Question: I generate panels dynamically and put them in other states in that way so in one state you have a list of panels on the left and one big panel on the right for example in one state and when you click on the list on the left (with small panels) that panels takes the places of the big panel and the big one goes back in the place. So I have 50 panels on the left and i want to scroll them down but I don't want to big panel to go down with them I want it fixed.
this is where I got and I don't know how to do that
here is my code:
'''
enter code here
'''
protected function canvas1_creationCompleteHandler(event:FlexEvent):void
{
'''
blurEffect= new BlurEffect(myBlur,myUnBlur);
listEventsResult.token=eventService.listEvent();
blurEffect.initFilter(event);
panels=generatePanels(panelNumber);
var vBox:VGroup= new VGroup();
states=statesList.toArray();
trace("stavi sequence i sostojba e"+ states[0].toString());
for(var i:int=0; i<panelNumber ;i++) // get panel from list panels and set states
{
addChild(panels.getItemAt(i) as Panel);
(states[i] as State).overrides=[ new SetProperty(panels.getItemAt(i),"x",110), new SetProperty(panels.getItemAt(i),"y",0),
new SetProperty(panels.getItemAt(i),"width",widthBigPanel), new SetProperty(panels.getItemAt(i),"height",heightBigPanel)
//,new AddChild(g2,(panels.getItemAt(k) as Panel))
//,new SetProperty(panels.getItemAt(i),"scaleZ",110)
];
trace("vlegov override za new state");
var yy:int=0;
for(var k:int=0;k<panelNumber;k++)
{
trace("menuvam state: yy = " + yy);
if(k!=i){
vBox.addChild(panels.getItemAt(k) as Panel);
(states[i] as State).overrides = (states[i] as State).overrides.concat([ new SetProperty(panels.getItemAt(k),"x",x), new SetProperty(panels.getItemAt(k),"y",yy),
new SetProperty(panels.getItemAt(k),"width",widthPanel), new SetProperty(panels.getItemAt(k),"height",heightPanel)
//,new AddChild(g1,(panels.getItemAt(k) as Panel))
]);
yy+=110;
}
}
for(z=0; z<(states[i] as State).overrides.length; ++z){
var tempSetProperty:SetProperty= (states[i] as State).overrides[z] as SetProperty;
trace("
name: " + tempSetProperty.name);
trace("target: " + tempSetProperty.target);
trace("value: " + tempSetProperty._value);
}
setCurrentState("state0");
addChild(vBox);
}
//sequence.targets=panels.toArray();
t1.targets=panels.toArray();
}
'''
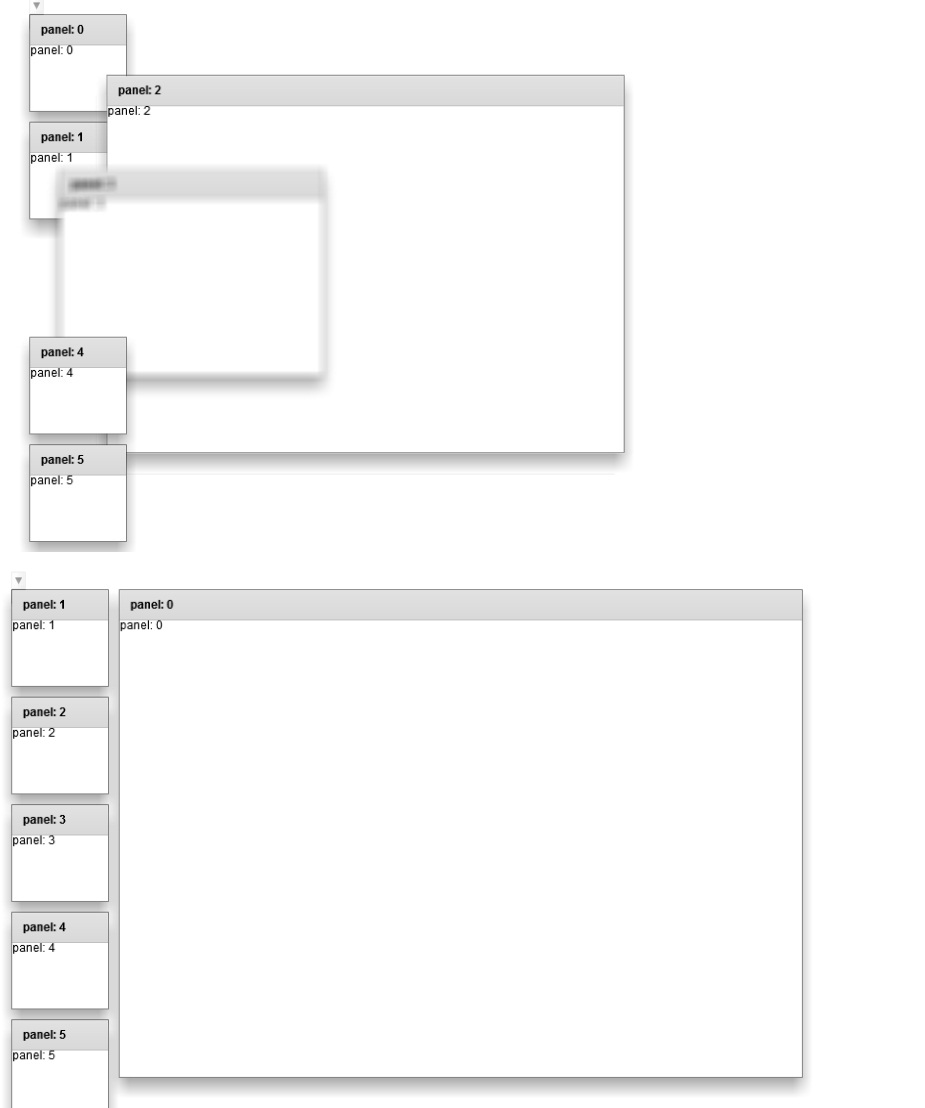
Answer: You could do your regular scrolling, but add a vertical scroll bar listener, scroll="myScroll(event), that repositions the large panel as scrolling occurs (using something like the original x,y values of the panel and the verticalScrollPosition property).
Alternatively, you could add a second canvas on top of the first one, and sets its background to transparent. Place the large panel on the transparent canvas so it doesnt scroll (and put it back to the original canvas when scrolling completes if that suits).
Both of these are heavy(ish) on processing (especially the transparent canvas).